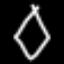
Label: diamond